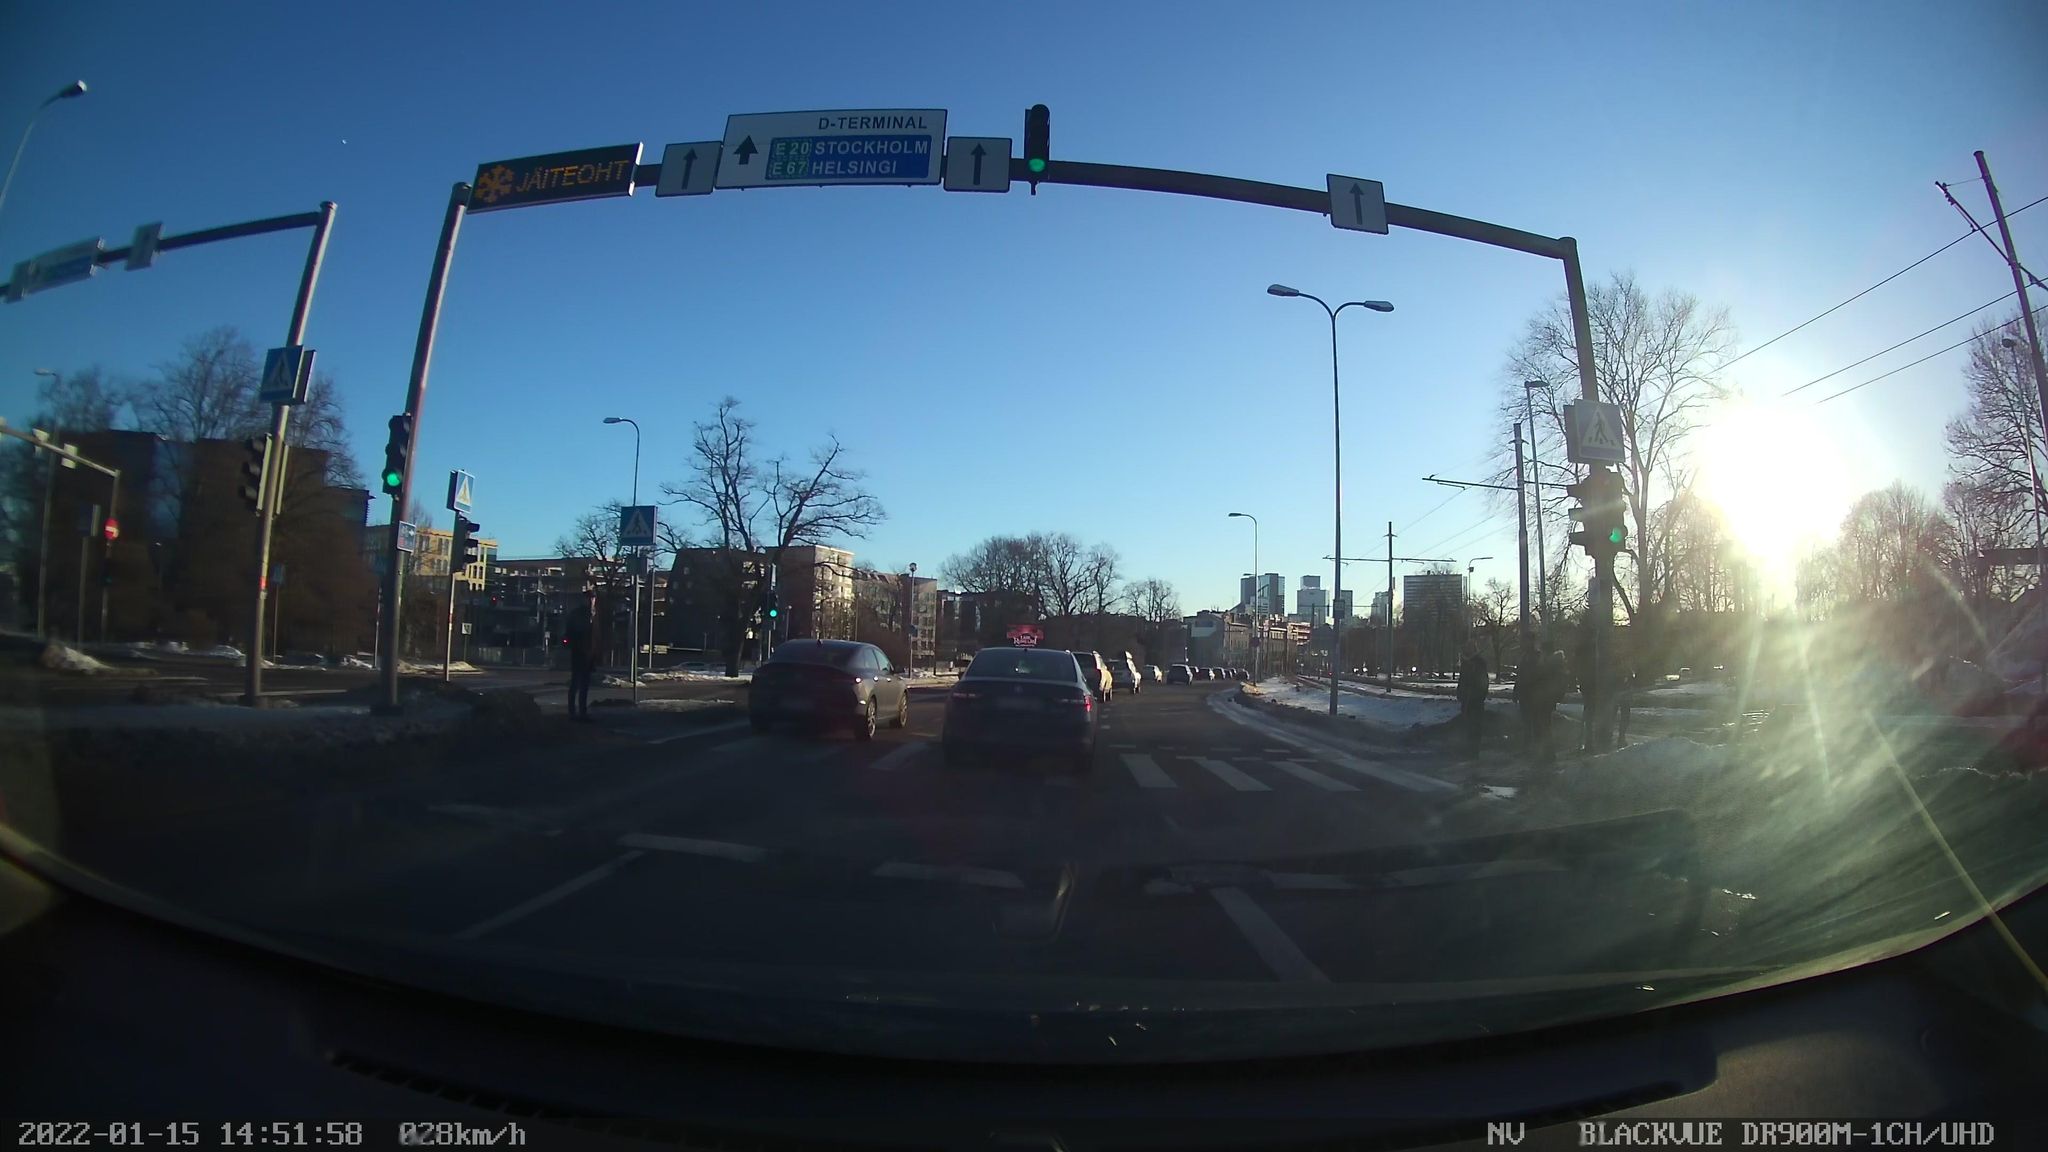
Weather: snowy
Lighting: dusk/dawn
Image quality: good
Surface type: driving surface
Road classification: secondary_link
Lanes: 2
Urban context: urban centre
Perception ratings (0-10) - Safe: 2.63, Lively: 3.02, Beautiful: 3.55, Boring: 5.23, Depressing: 2.13, Wealthy: 2.17